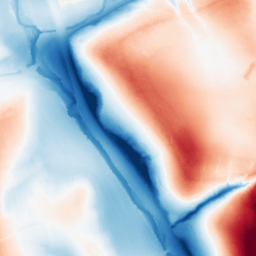
Category: classical
Decomposition family: gaussian_anisotropic
Decomposition parameters: sigma_x: 50
sigma_y: 10
Upsampling method: quartic
Upsampling parameters: scale: 4
Upsampling scale: 4